Question: I need to have a single underline below my heading text '<h1>' tag. But the colour of the underline below text should have a different colour than rest.
Below is the image for my requirement.

What I have tried doing is placing two '<div>' side by side and setting different border bottom colour. But this is not a best practice to follow.
Please suggest some improvements to my code.
'''
#left {
border-bottom: 3px solid black;
float: left
}
#right {
border-bottom: 3px solid red;
overflow: hidden;
color: transparent;
}
'''
'''
<div id="container">
<div id="left">
<h1>My Heading</h1>
</div>
<div id="right">
<h1>Transparent Text</h1>
</div>
</div>
'''
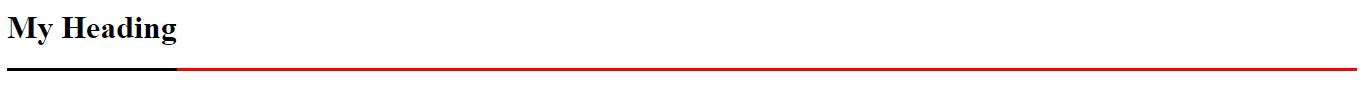
Answer: You can give the parent a bottom border, set the heading to 'inline-block' so it's width is contained to the text size, give the heading a bottom border, then shift the heading down 3px so the borders overlap.
'''
h1 {
display: inline-block;
margin: 0;
border-bottom: 3px solid black;
transform: translateY(3px);
}
div {
border-bottom: 3px solid red;
}
'''
'''
<div>
<h1>heading</h1>
</div>
'''